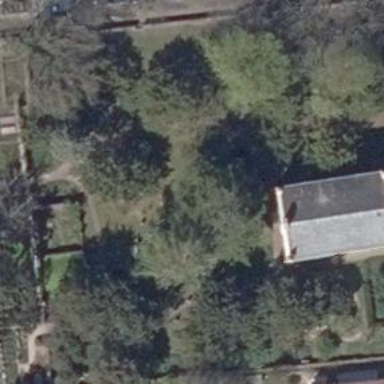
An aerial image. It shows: Historic tomb in the cemetery.